Question: I am trying to create a property panel, and I am using a listbox. I don't know another way of making a dynamic table, so this is what I did:
'''
<DataTemplate x:Key="PropertyListTemplate">
<Grid>
<Grid.ColumnDefinitions>
<ColumnDefinition Width="100" />
<ColumnDefinition Width="*" />
</Grid.ColumnDefinitions>
<TextBlock Text="{Binding Name}" />
<ComboBox x:Name="combo"
Grid.Column="1"
ItemsSource="{Binding ComboItems}"
SelectedIndex="{Binding Value, Mode=TwoWay}"
Visibility="Hidden" />
<TextBox x:Name="text"
Grid.Column="1"
Text="{Binding Value, Mode=TwoWay}"
Visibility="Hidden" />
<!-- ... More controls -->
</Grid>
<DataTemplate.Triggers>
<DataTrigger Binding="{Binding TypeString}" Value="Combobox">
<Setter TargetName="combo" Property="Visibility" Value="Visible" />
</DataTrigger>
<!-- ... More triggers -->
</DataTemplate.Triggers>
</DataTemplate>
'''
The problem is this:

When the textbox or the combobox overflows, it resizes automatically.
How can I disable this behavior? The width of the control should be adjusted depending on the width of the parent listbox... I don't want any horizontal scrollbars...
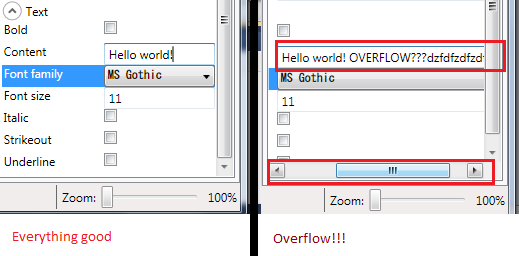
Answer: Then turn horizontal scroll bars off (disable) on the parent ListBox.